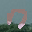
Label: 7